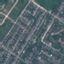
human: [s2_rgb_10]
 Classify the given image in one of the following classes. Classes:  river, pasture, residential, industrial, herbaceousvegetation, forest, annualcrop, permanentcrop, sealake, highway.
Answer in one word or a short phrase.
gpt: Residential